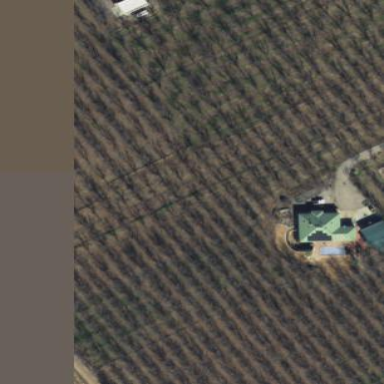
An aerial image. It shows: Orchard.